Question: Can I display the build results in NetBeans in the similar form that Eclipse provides? That is, in a table where every error takes a single row?
Currently, NetBeans is giving me raw unparsed textual output from the Ant build. It has hyperlinks to problematic lines, but it is less comfortable than what I am used to from Eclipse.
Here is the screenshot from Eclipse:

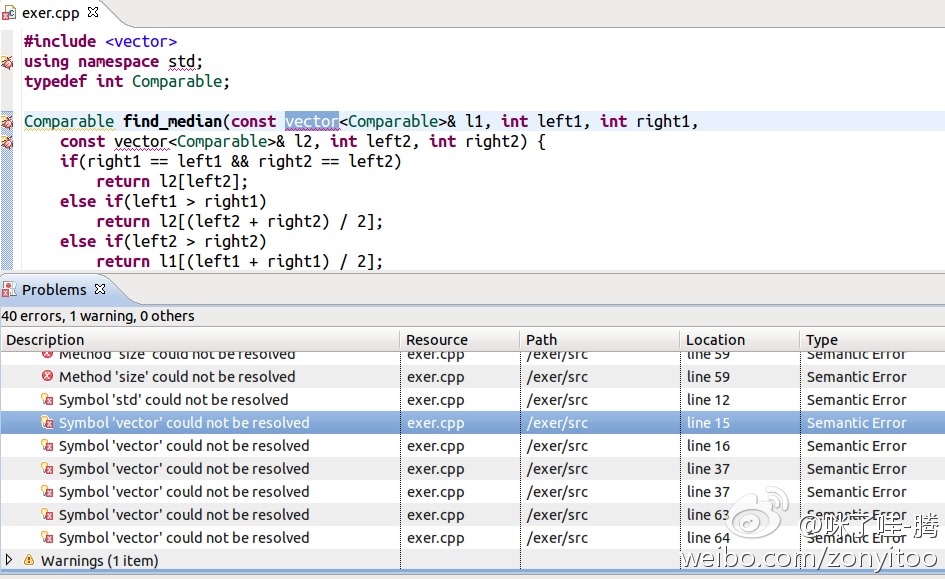
Answer: You can open Window menu and choose Action Items (or click ctrl+6 ).
on the left side, you can choose if you want it to list for the editied file/selected project/ all projects.
you can also define a filter (filter icon on left side of the action items window) and there you can define a filter that lists only compilation errors. open the filter editor and you will see the options.